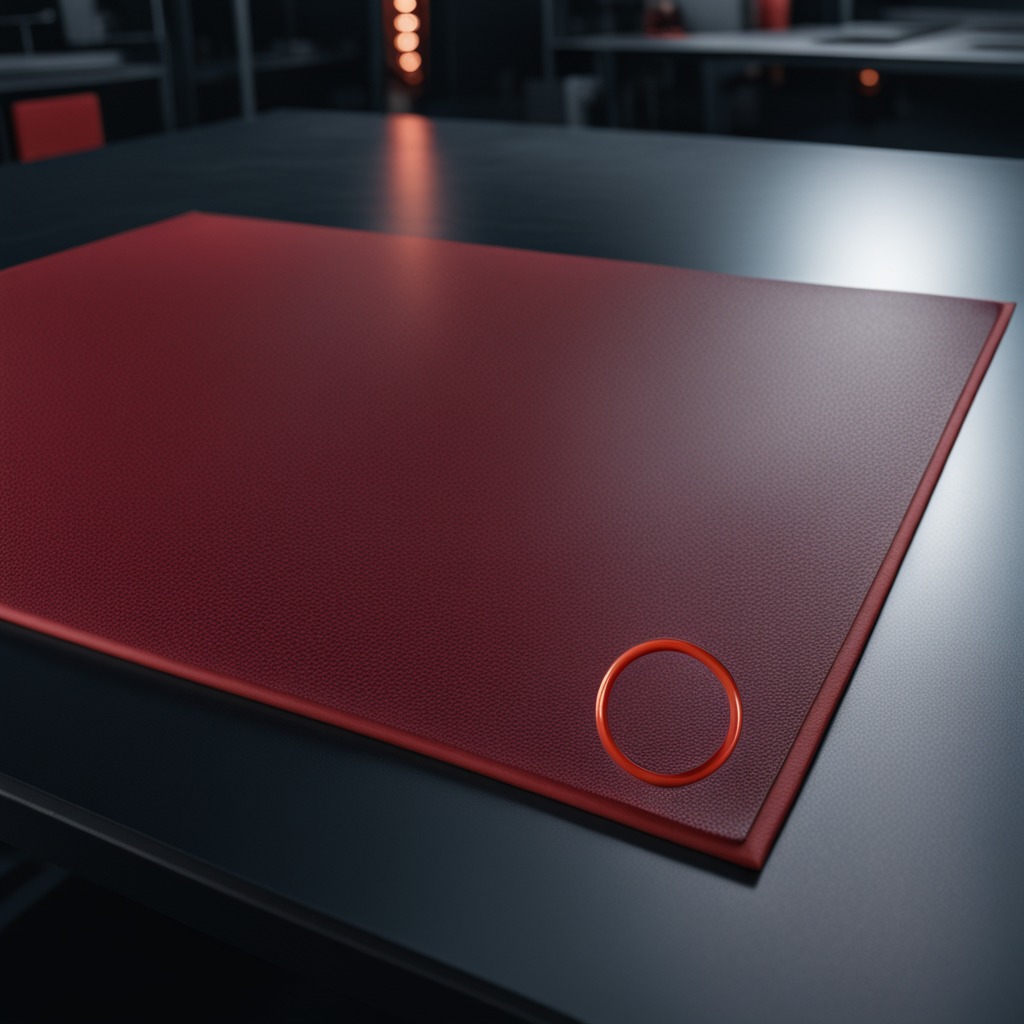
A rubber O-ring lying on a clean granite tabletop inside a workshop at night.